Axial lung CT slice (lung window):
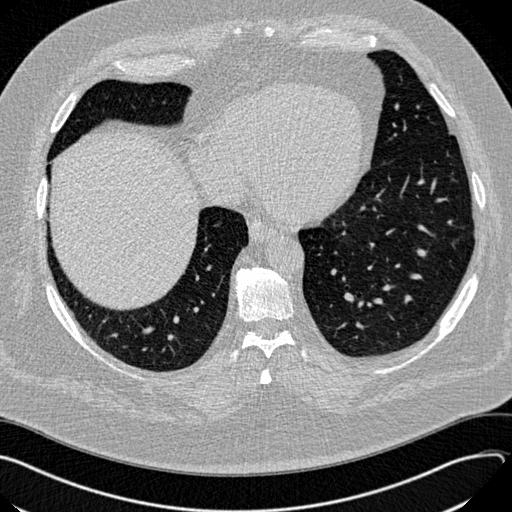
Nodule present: no